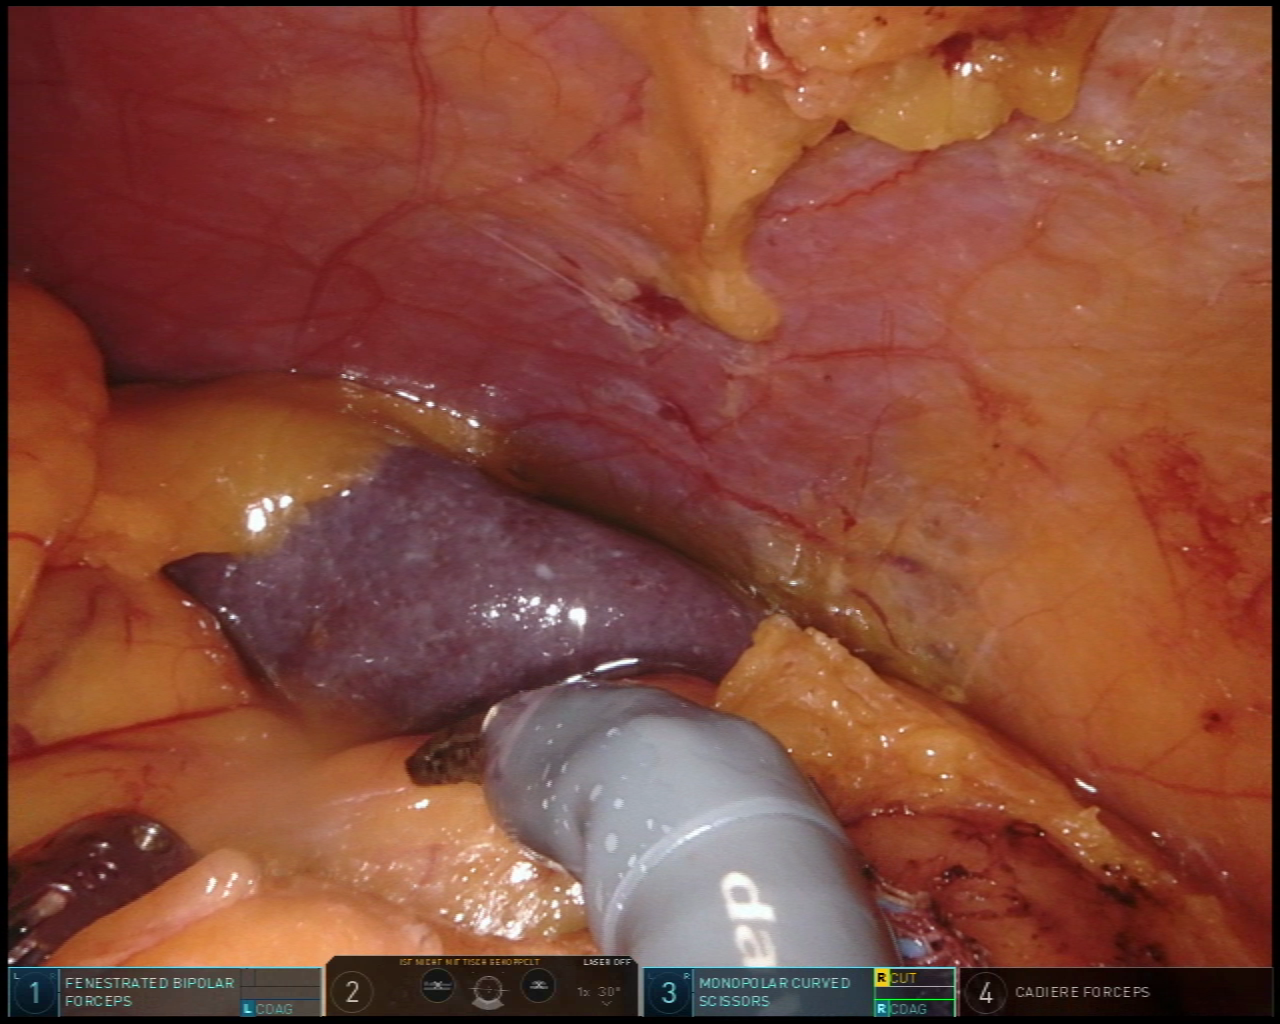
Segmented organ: spleen
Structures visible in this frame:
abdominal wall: yes
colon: no
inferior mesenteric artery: no
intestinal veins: no
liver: no
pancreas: no
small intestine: no
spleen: yes
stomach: no
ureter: no
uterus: no
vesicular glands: no